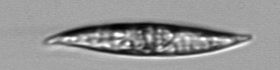
Label: Pleurosigma